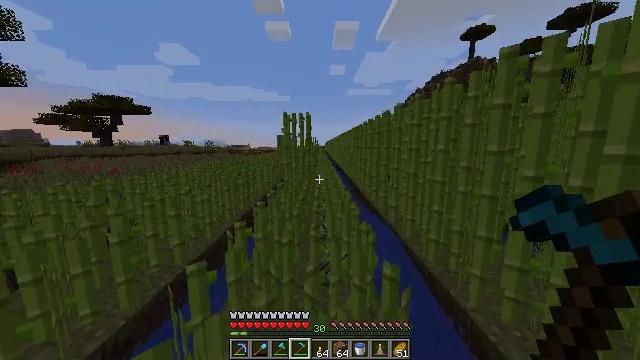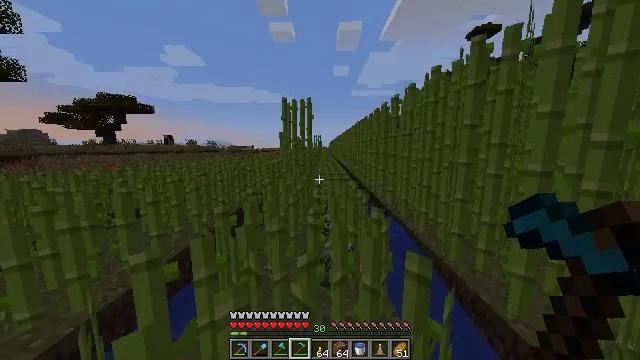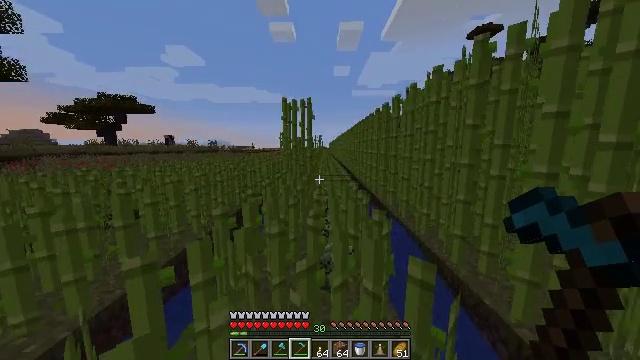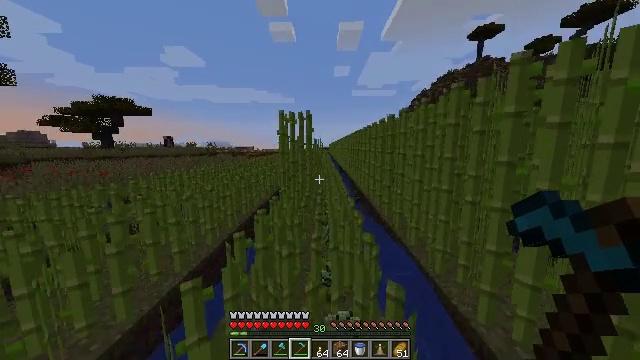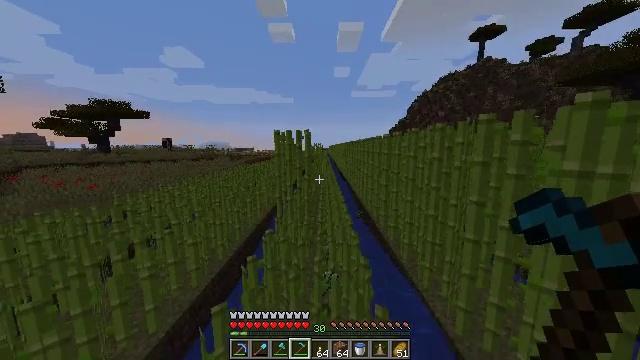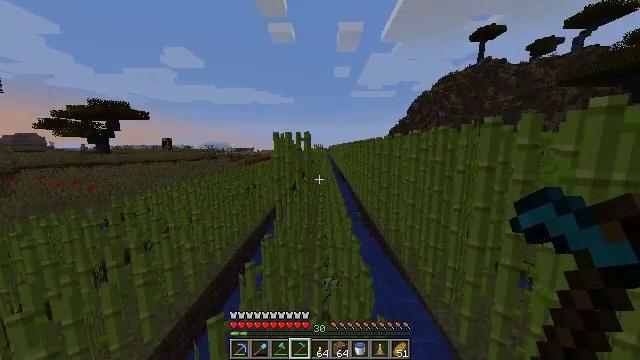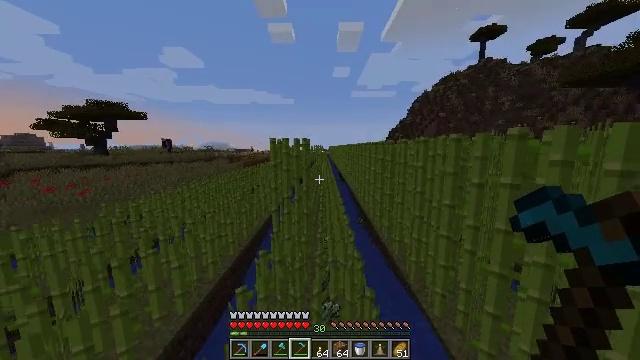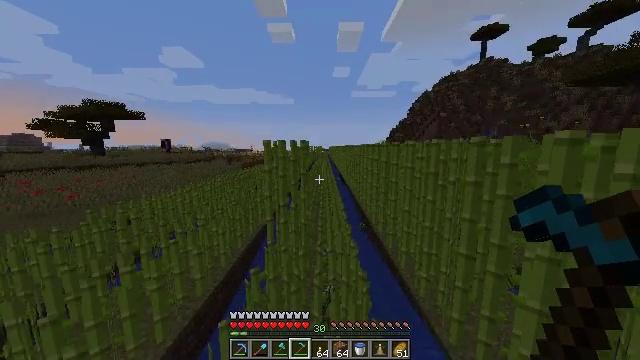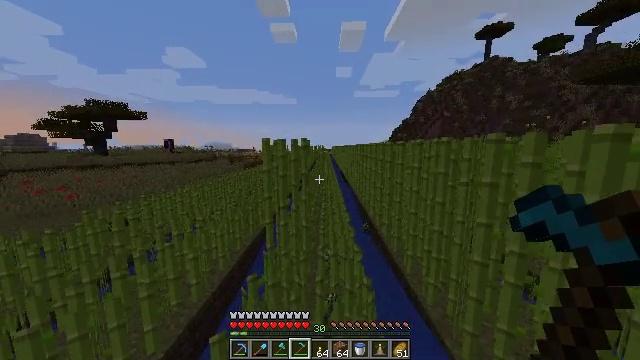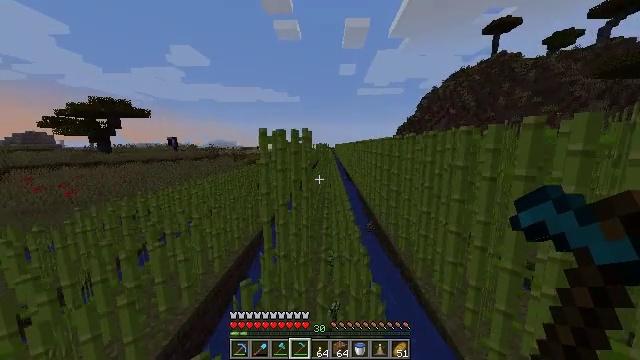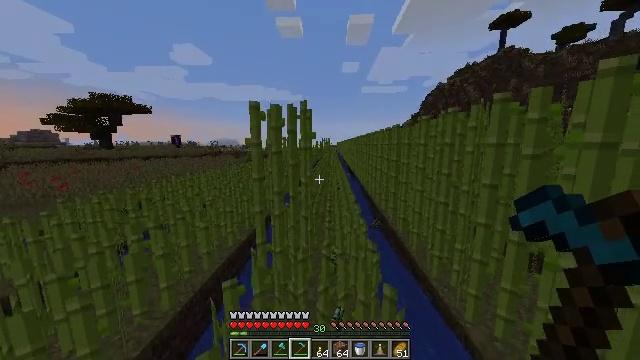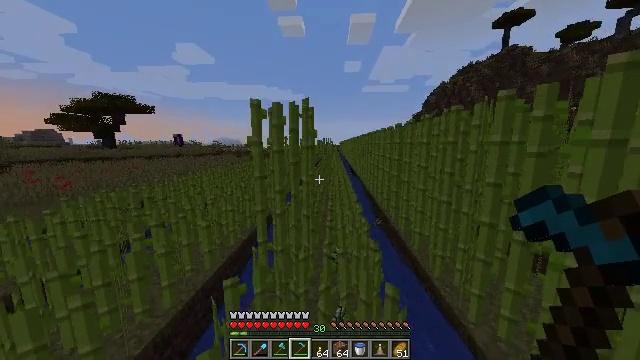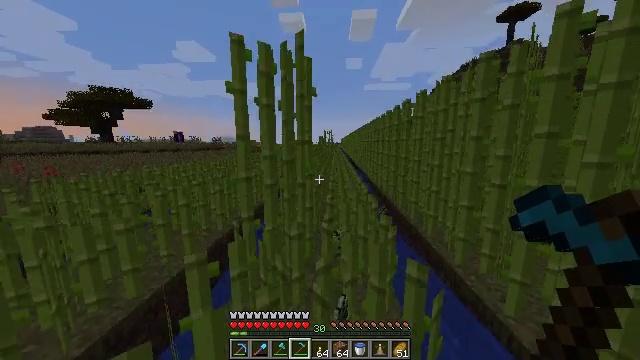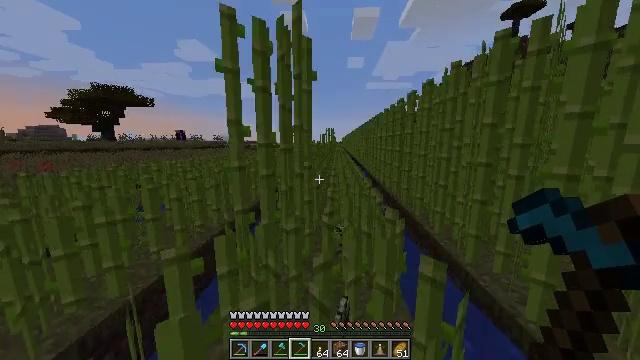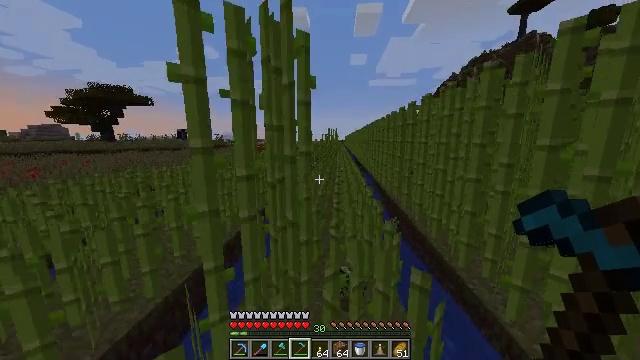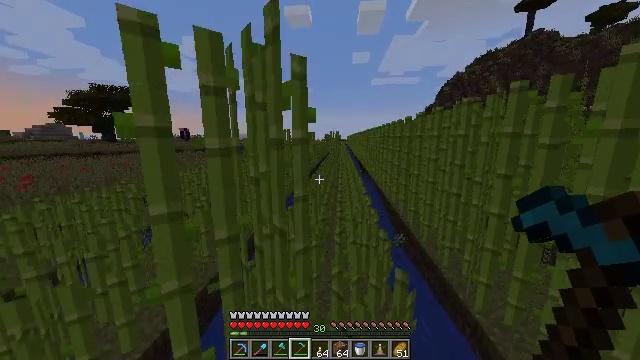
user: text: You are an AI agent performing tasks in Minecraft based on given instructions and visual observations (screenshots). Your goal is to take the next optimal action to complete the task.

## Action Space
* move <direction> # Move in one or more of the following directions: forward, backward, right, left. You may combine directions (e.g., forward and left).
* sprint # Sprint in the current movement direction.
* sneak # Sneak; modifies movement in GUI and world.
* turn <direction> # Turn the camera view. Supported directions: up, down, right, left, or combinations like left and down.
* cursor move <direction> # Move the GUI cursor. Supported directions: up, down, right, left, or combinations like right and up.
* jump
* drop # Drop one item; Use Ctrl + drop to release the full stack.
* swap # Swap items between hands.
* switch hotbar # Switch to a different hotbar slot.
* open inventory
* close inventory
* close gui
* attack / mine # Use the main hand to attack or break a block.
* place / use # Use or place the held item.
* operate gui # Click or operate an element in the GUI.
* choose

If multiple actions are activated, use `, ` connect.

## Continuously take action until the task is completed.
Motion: motion action
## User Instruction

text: Gather sugar cane for crafting.
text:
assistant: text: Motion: move forward, sprint, jump
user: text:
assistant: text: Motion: move forward, sprint, jump
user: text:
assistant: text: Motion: move forward, sprint, jump
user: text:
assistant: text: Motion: move forward, sprint, jump
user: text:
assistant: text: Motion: move forward, sprint, jump
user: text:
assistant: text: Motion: move forward, sprint, jump
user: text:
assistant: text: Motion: move forward, sprint, jump
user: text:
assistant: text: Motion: move forward, sprint, jump
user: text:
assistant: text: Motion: move forward, sprint, jump
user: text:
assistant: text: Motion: move forward, sprint, jump
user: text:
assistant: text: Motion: move forward, sprint, jump
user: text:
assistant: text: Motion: move forward, sprint, jump
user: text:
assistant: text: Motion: move forward, sprint, jump
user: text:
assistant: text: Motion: move forward, sprint, jump
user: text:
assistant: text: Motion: move forward, sprint, jump
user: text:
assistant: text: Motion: move forward, sprint, jump
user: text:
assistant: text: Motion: move forward, sprint, jump
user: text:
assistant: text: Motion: move forward, sprint, jump
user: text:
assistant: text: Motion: move forward, sprint, turn left and down, jump
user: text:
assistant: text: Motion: move forward, sprint, turn left and down, jump
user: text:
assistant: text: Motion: move forward, sprint, turn left and down
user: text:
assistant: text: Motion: move forward, sprint, turn left
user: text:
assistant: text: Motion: move forward, sprint, turn left
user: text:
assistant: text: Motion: move forward, sprint, turn left
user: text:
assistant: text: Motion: move forward, sprint, turn left
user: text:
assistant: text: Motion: move forward, sprint, turn left
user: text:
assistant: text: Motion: move forward, sprint
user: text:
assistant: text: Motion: move forward, sprint
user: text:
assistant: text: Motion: move forward, sprint
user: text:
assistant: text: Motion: move forward, sprint, jump